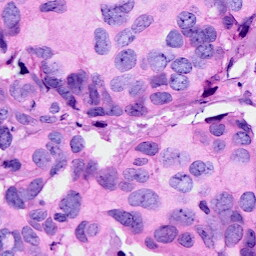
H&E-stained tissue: Breast